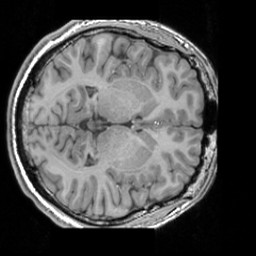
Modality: T1w
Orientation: axial
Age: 22
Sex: male
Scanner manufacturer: siemens
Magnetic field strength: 3 T
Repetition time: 1.63 s
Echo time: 0.00311 s